Question: I try to upload some file to Firebase. But the console shows me this error:
'''
{"code": 400, "message": "Permission denied. Could not access bucket educasys-e422a.appspot.com. Please enable Firebase Storage for your bucket by visiting the Storage tab in the Firebase Console and ensure that you have sufficient permission to properly provision resources."}
'''
My Firebase database (Educasys) rules:
'''
service cloud.firestore {
match /databases/{database}/documents {
match /{document=**} {
allow read, write;
}
}
}
'''

What can I do?
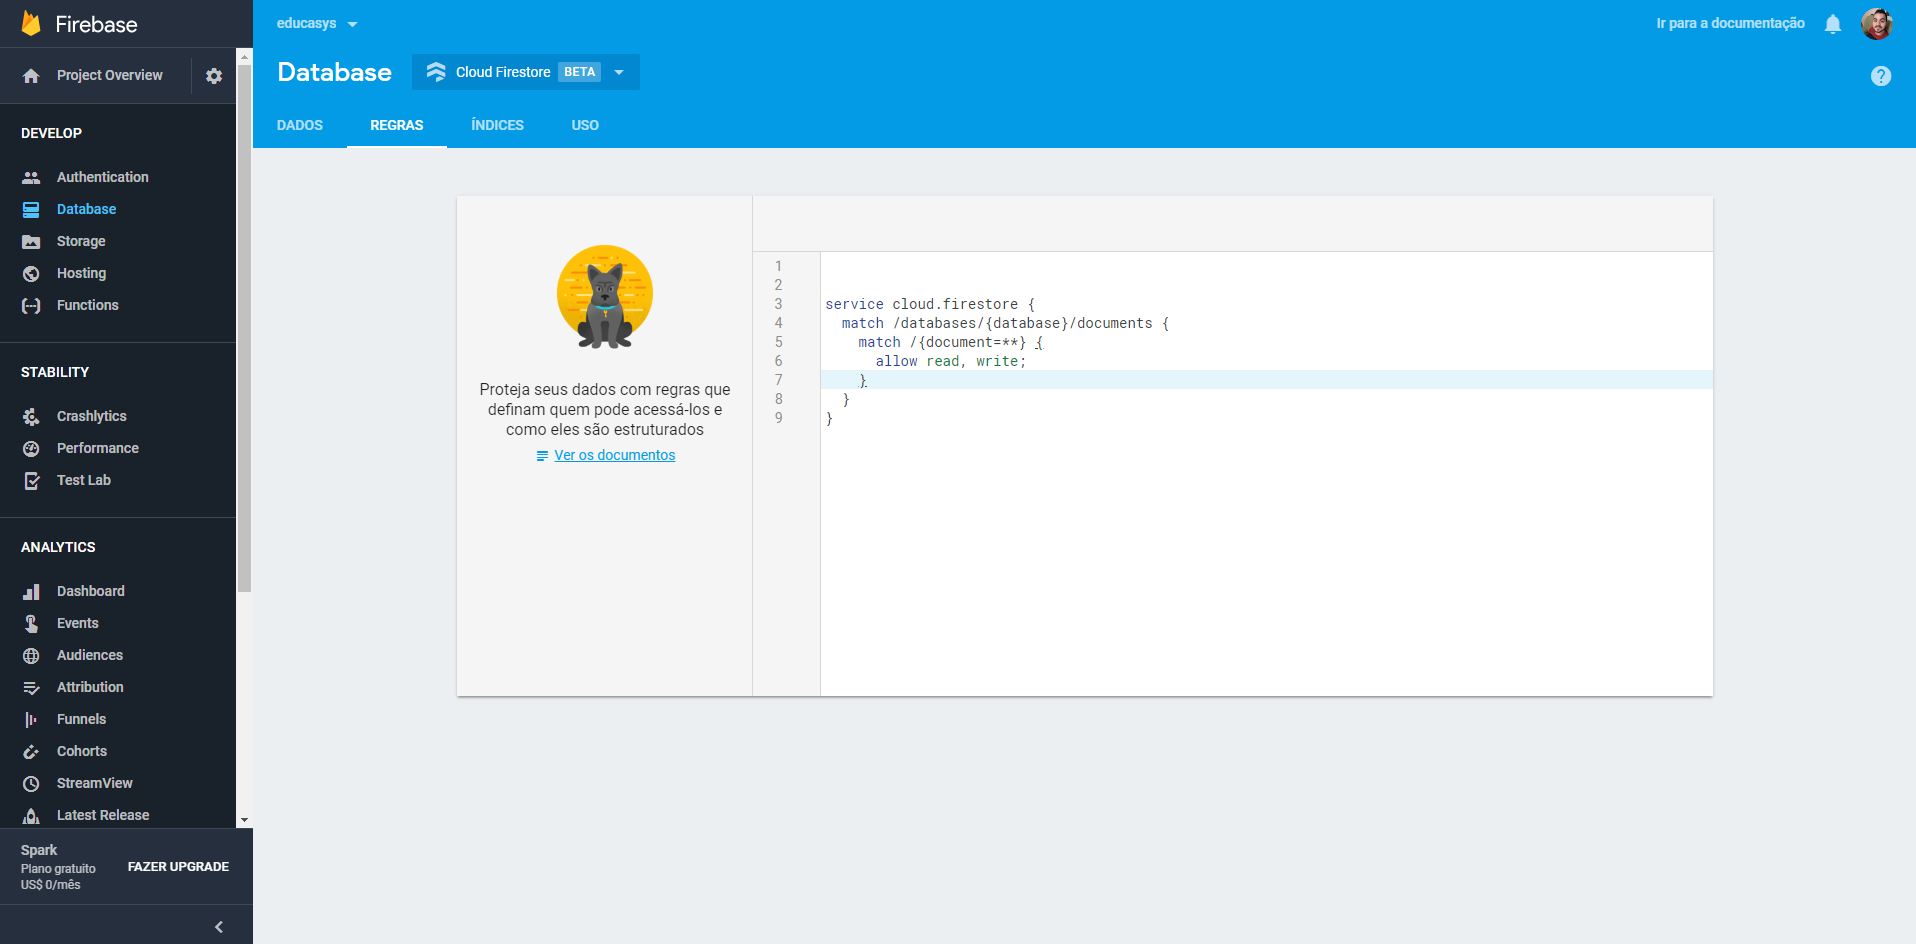
Answer: I think you misunderstood something. FireStore is also database, don't get fooled by the name. It's a new database service by Firebase, it supports more features when compared to Firebase, e.g. More queries allowed, performance enhancement, etc.
You're trying to upload files to Firebase, therefore, don't go to FireStore, go to the 'storage' option on the left panel and change the rules there:
<URL>
Then change your rules like this:
<URL>